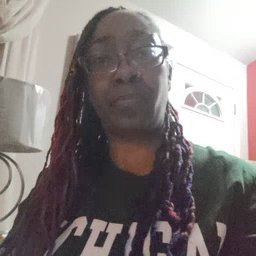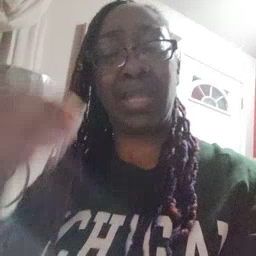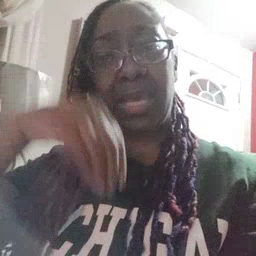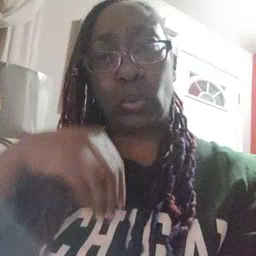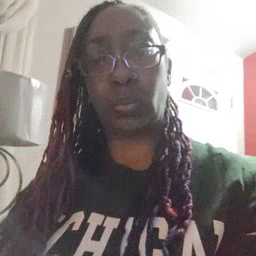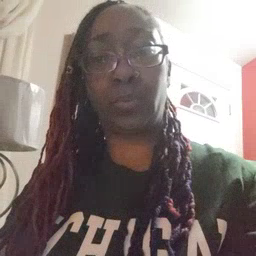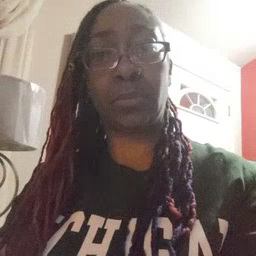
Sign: into